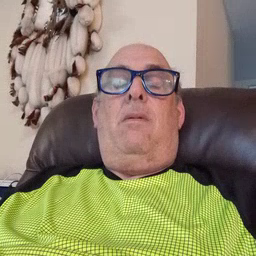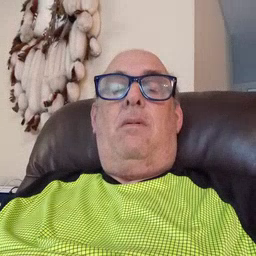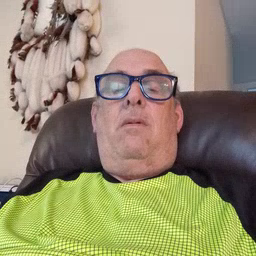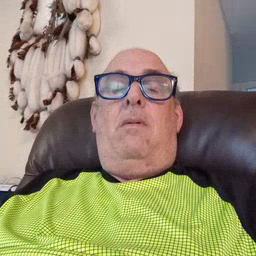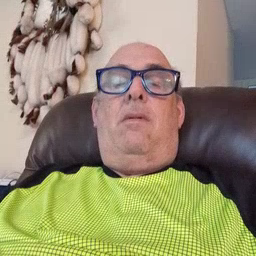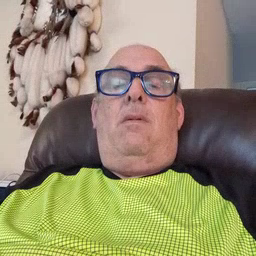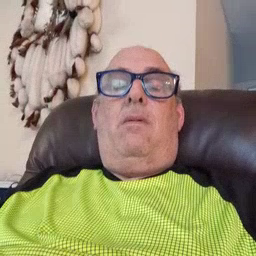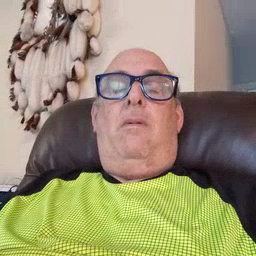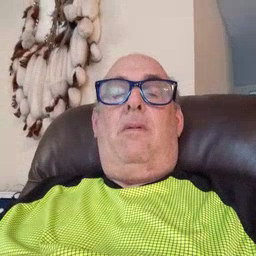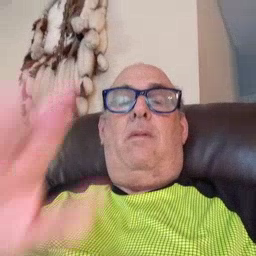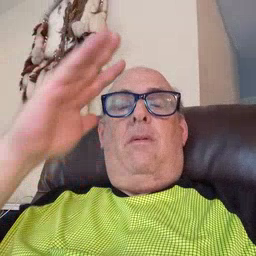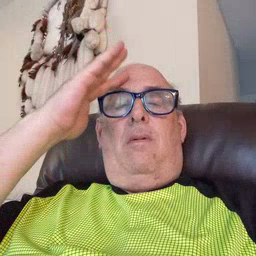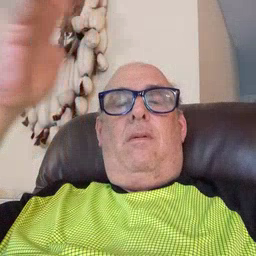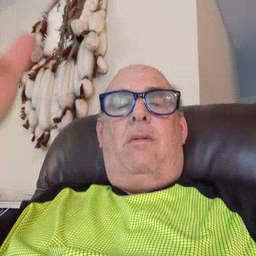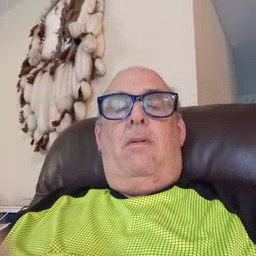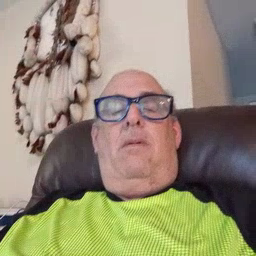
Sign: pretend